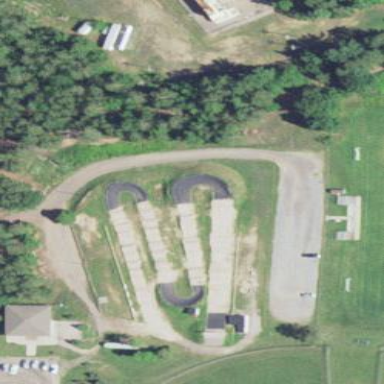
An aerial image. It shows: BMX track for leisure land activities.